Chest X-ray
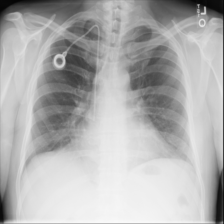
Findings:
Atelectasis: negative
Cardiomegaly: negative
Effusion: negative
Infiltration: negative
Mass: negative
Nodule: negative
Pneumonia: negative
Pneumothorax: negative
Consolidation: negative
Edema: negative
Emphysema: negative
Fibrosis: negative
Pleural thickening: negative
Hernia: negative